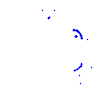
Particle: kaon